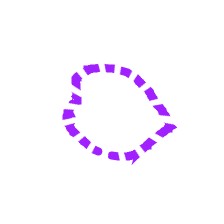
Shape: circle